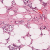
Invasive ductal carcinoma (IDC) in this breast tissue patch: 1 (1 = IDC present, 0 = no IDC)